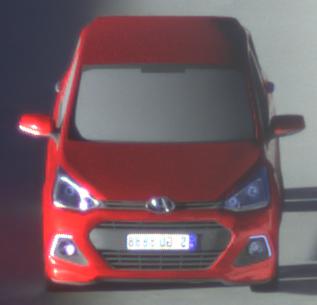
Make: Hyundai
Model: i10
Detailed model: Gen. 2
Model produced from: 2013
Model produced until: 2019
Doors: 5
Color: red
Road condition: dry road
Daytime: sunrise or sunset
Contrast: low contrast